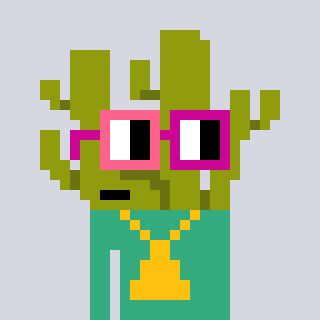
a pixel art character with square pink and red glasses, a cactus-shaped head and a teal-colored body on a cool background